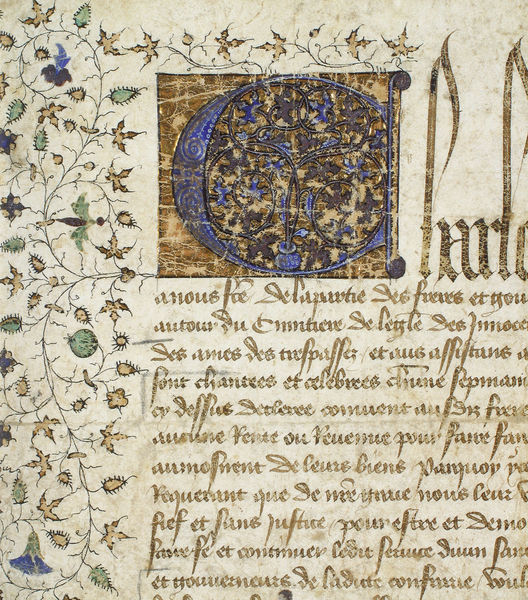
Titel: Karl VI. bezahlt eine ewige Rente zu Gunsten der Bruderschaft la Sainte-Trinité der Kirche Saints-Innocents von Paris
Institution: Paris, Archives nationales
Schlagwörter: blau, blätter, grün, äste, ausschnitt, blumen, braun, schmuck, blüte, ornament, rahmen, vögel, gold, blatt, pflanze, pflanzen, ranken, vase, schrift, papier, französisch, detail, floral, ornamente, verzierung, buch, winde, zweig, seite, illustration, text, buchstabe, initiale, distel, ranke, ornamental, pergament, detaill, ahorn, filigran, wicke, typografie, handschrift, arkanthus, arabeske, schreibschrift, latein, blattranken, initial, buchmalerei, anfangsbuchstabe, orament, illumination, kapital, kursive, g, a, o, d, c, buchstab, miniaturenmalerei, schmuckinitiale, blüden, inittial, kaptiälchen